Brain MRI, t2w sequence, axial 2D slice.
Patient: age 25, sex F, weight 78 kg, height 1.78 m
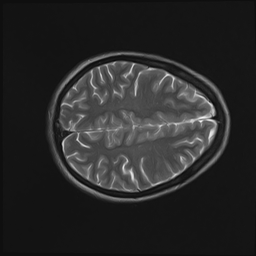